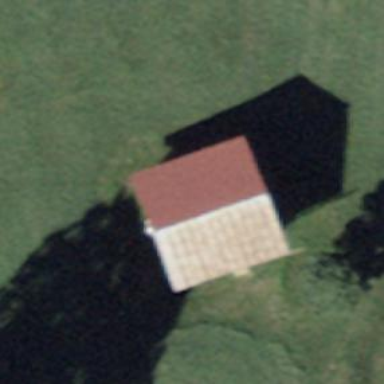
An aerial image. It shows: Barn.